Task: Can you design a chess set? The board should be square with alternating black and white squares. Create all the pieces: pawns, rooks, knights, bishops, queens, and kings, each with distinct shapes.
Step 1138:
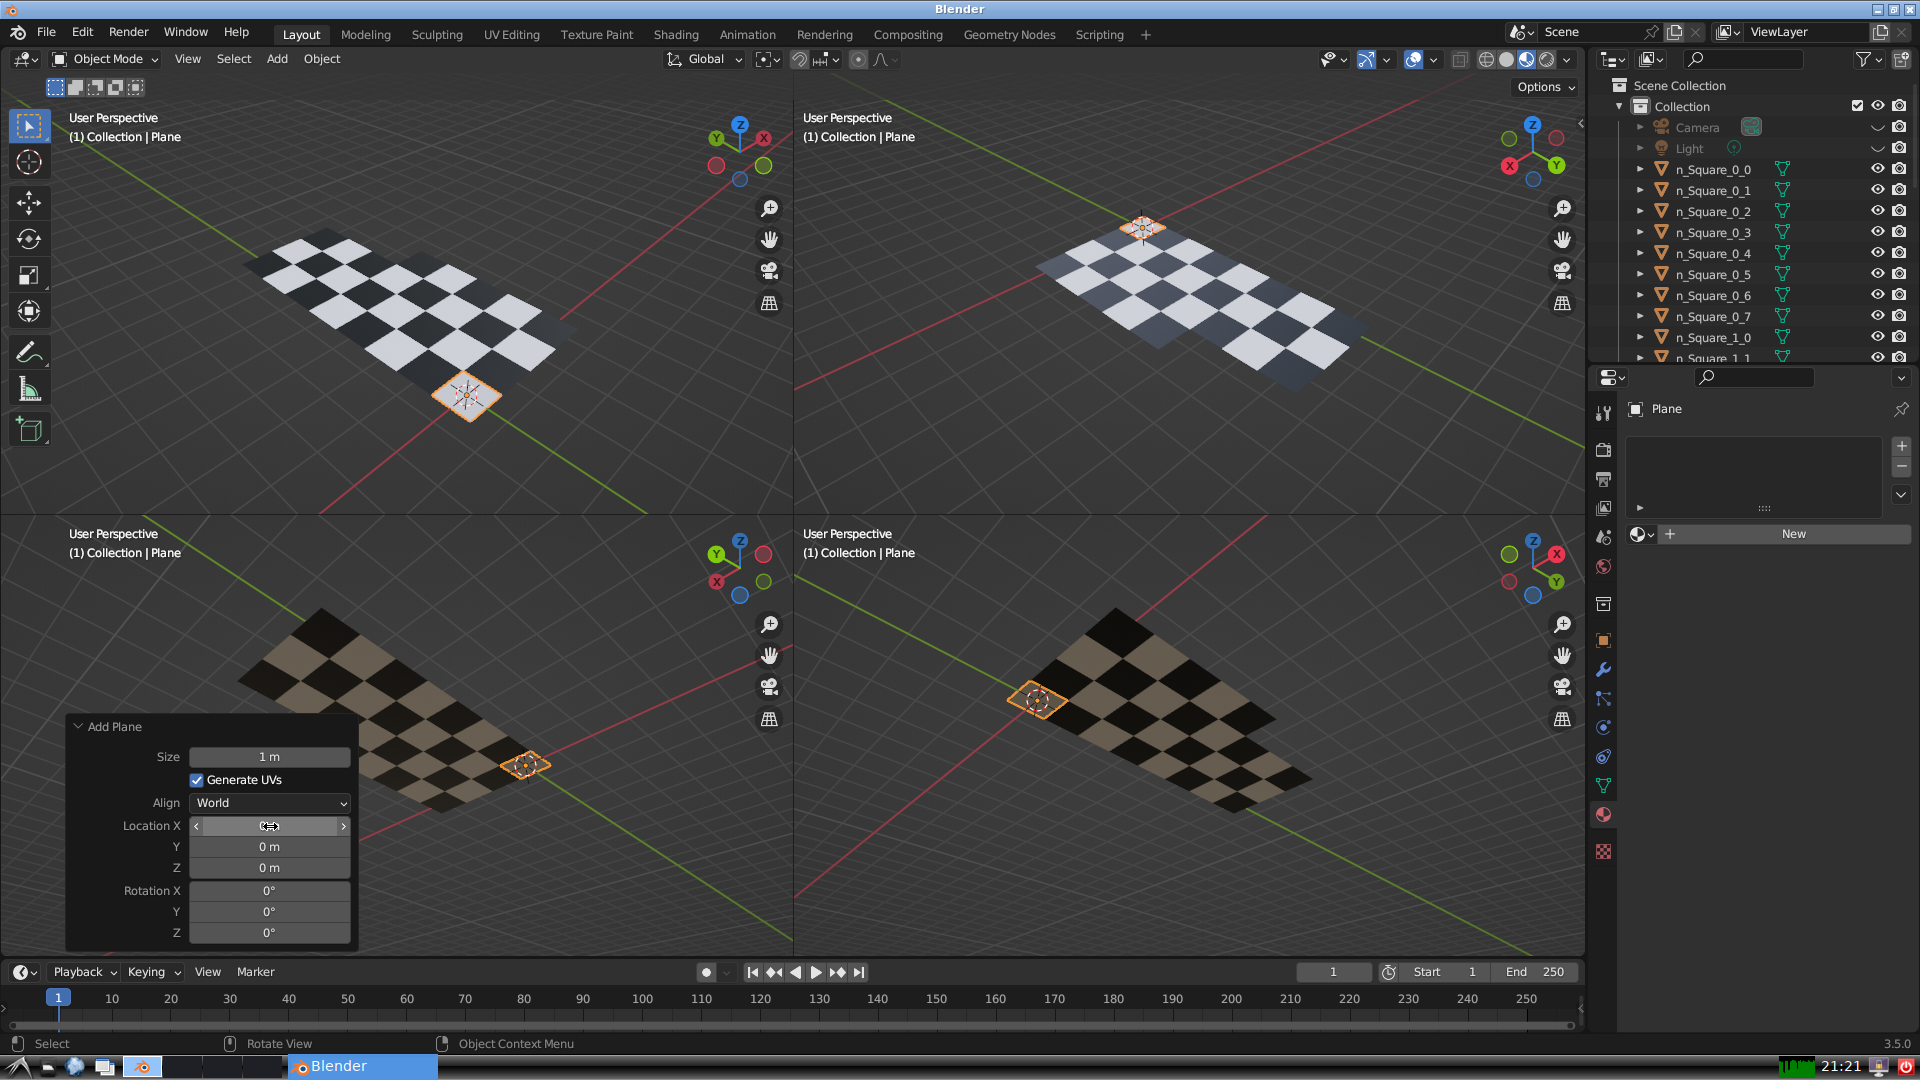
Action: click: no